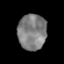
Tissue: prostate
Cell type: T cells
Senescence score: 0.7993
Nuclear area (px): 998
Mean DAPI intensity: 127.19